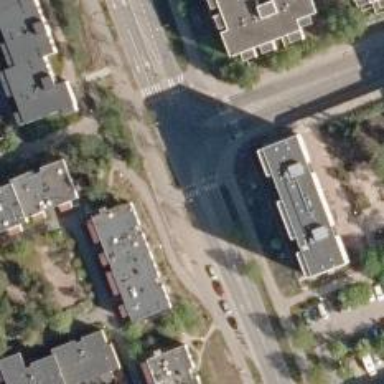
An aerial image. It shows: Asphalt cycleway.